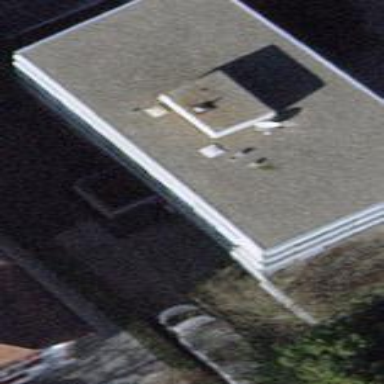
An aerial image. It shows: The building has flat roof oriented across.